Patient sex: M
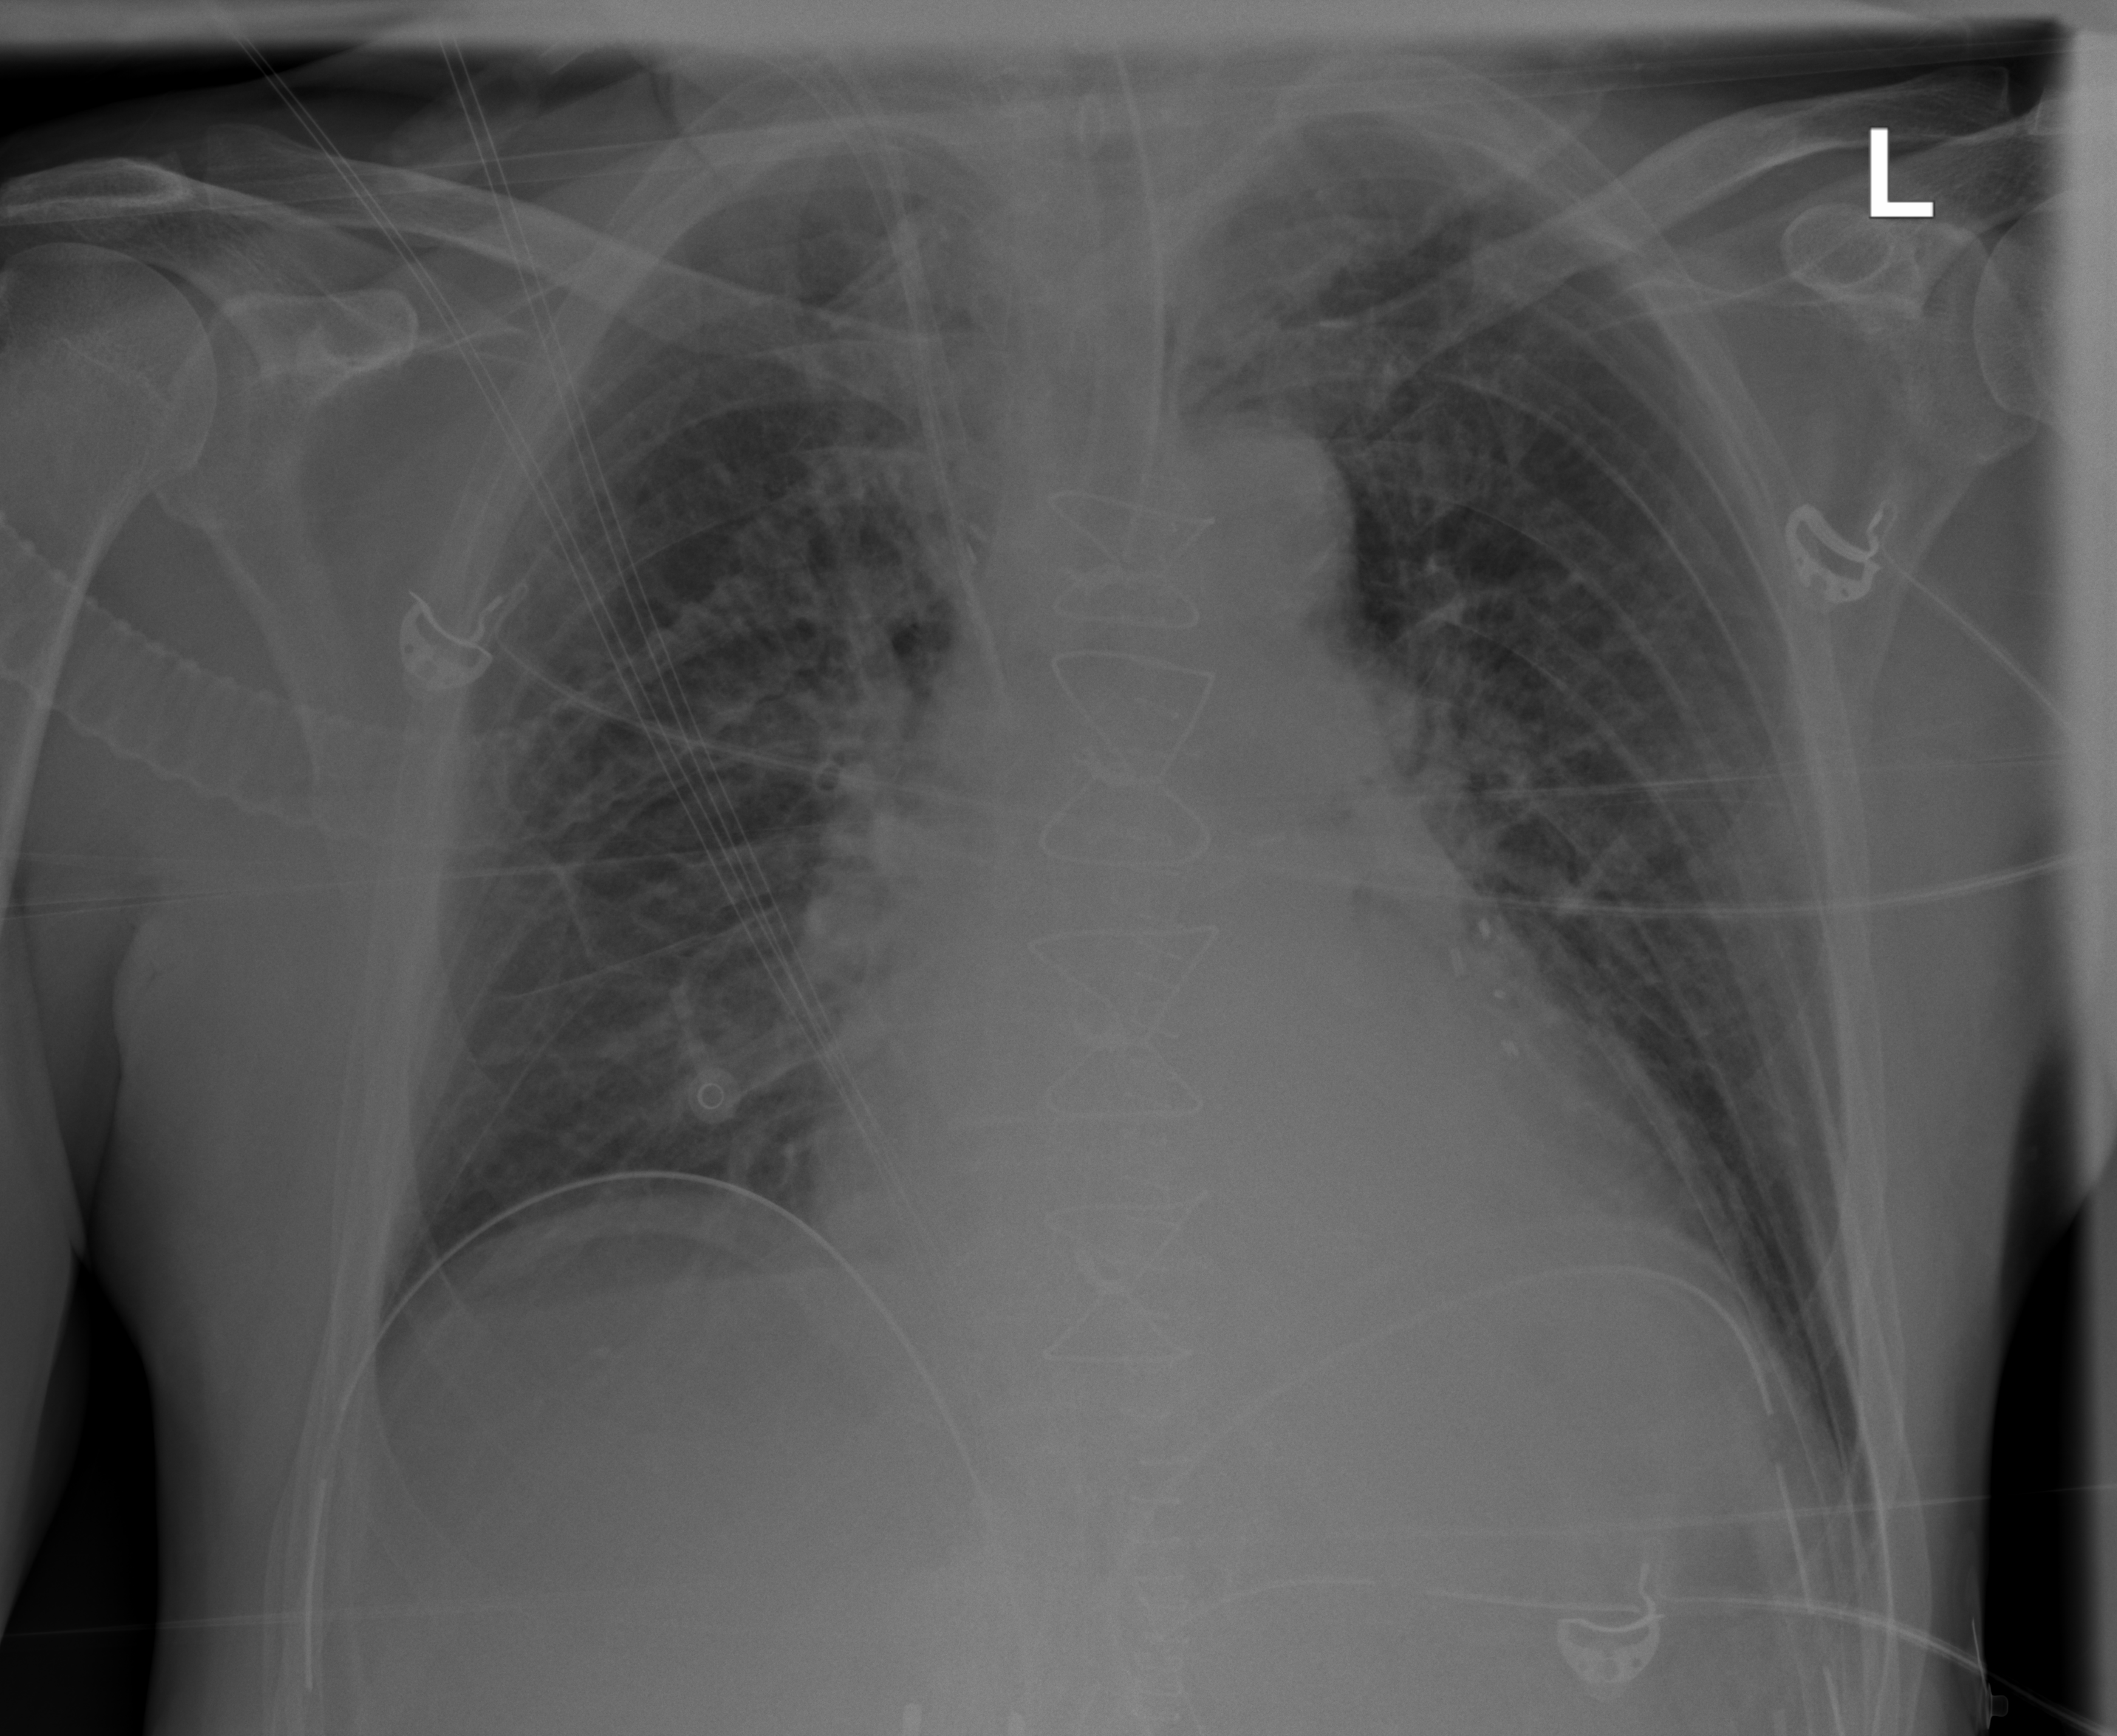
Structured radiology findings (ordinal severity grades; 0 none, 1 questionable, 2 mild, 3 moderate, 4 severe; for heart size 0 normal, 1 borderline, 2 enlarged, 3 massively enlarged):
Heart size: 1
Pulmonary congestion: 2
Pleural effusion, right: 0
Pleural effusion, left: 0
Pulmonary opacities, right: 0
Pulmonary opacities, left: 0
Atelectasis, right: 0
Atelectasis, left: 0